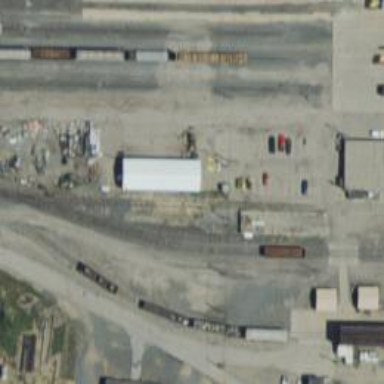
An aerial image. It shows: Rail spur service.